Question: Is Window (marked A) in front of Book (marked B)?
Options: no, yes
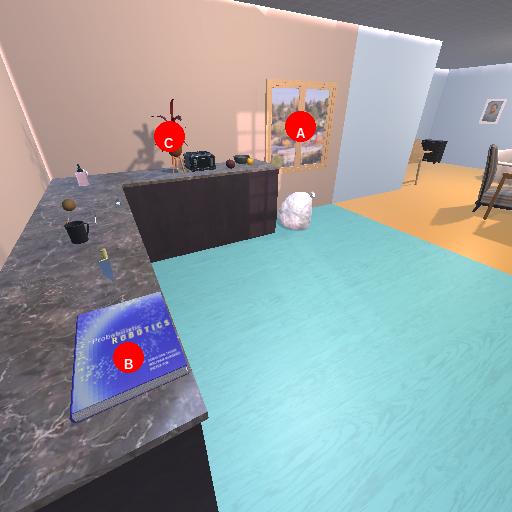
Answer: no